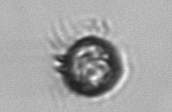
Label: Ciliophora